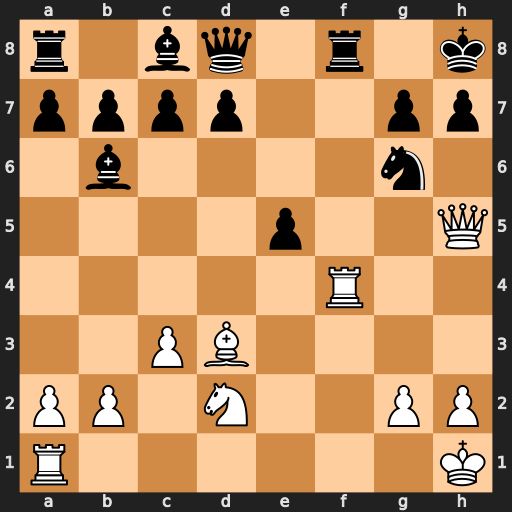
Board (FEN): r1bq1r1k/pppp2pp/1b4n1/4p2Q/5R2/2PB4/PP1N2PP/R6K
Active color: w
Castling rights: -
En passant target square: -
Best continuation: Bxg6 h6 Rxf8+ Qxf8 Rf1